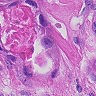
Metastatic tissue present: yes